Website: home-depot
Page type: billing-address
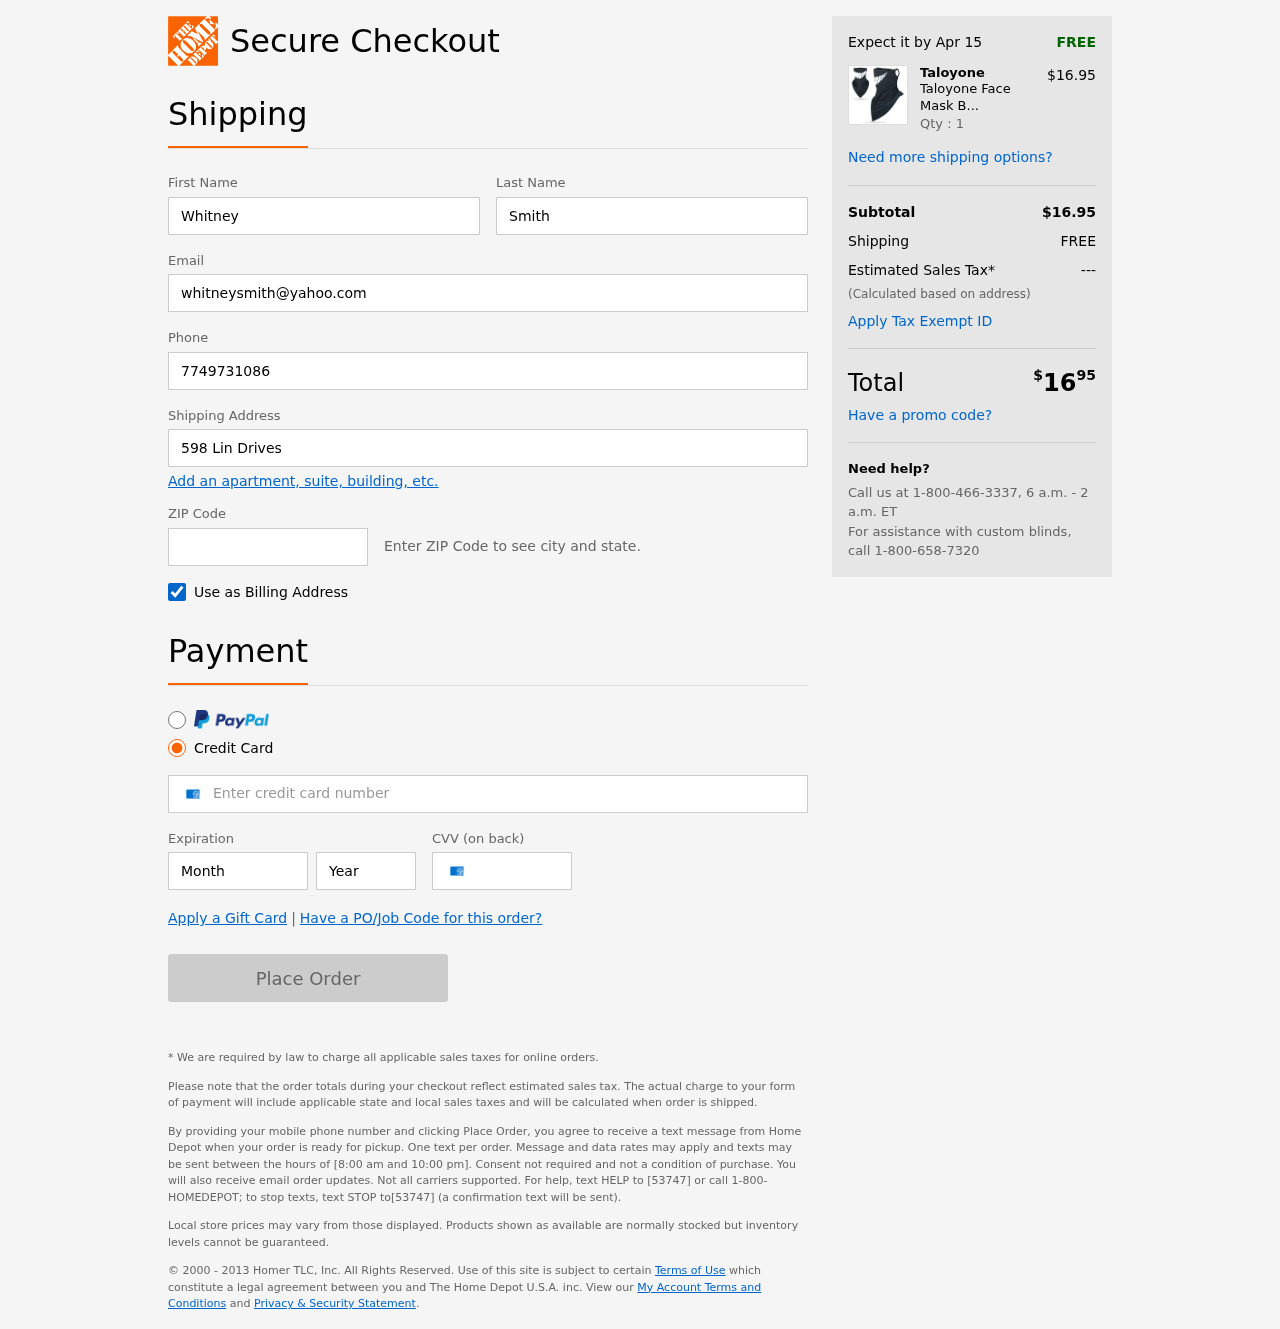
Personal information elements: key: PII_FIRSTNAME
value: Whitney
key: PII_LASTNAME
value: Smith
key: PII_EMAIL
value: whitneysmith@yahoo.com
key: PII_PHONE
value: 7749731086
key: PII_STREET
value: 598 Lin Drives Suite 720
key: PII_POSTCODE
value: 69269
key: PII_CARD_NUMBER
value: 3424 4637 1756 539
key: PII_CARD_EXPIRY_MONTH
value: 09
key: PII_CARD_CVV
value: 1651
Product elements: key: PRODUCT1_BRAND
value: Taloyone
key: PRODUCT1_NAME
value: Taloyone Face Mask Bandanas Neck Gaiter Ear Loops Face Balaclava Non Slip Light Cool Breathable Band
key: PRODUCT1_PRICE
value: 16.95
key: PRODUCT1_QUANTITY
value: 1
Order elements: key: ORDER_DELIVERY_DATE
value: Apr 15
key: ORDER_SUBTOTAL
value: $16.95
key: ORDER_SHIPPING_COST
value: FREE
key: ORDER_TAX
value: ---
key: ORDER_TOTAL2
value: $1695